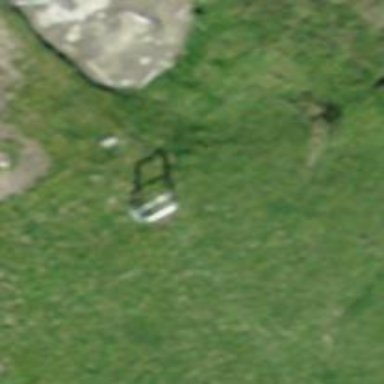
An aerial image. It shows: Pylon used for aerialway.